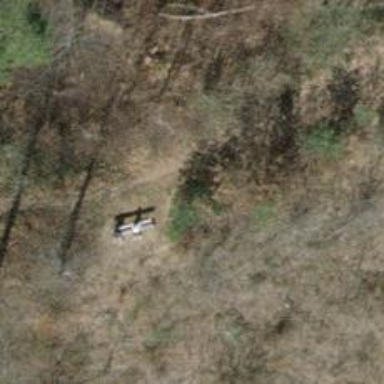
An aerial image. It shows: Bench.